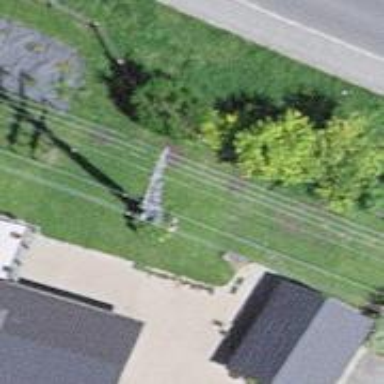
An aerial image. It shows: Power pole.